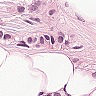
Metastatic tissue present: yes